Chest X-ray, PA view. Patient: 18 years old, sex M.
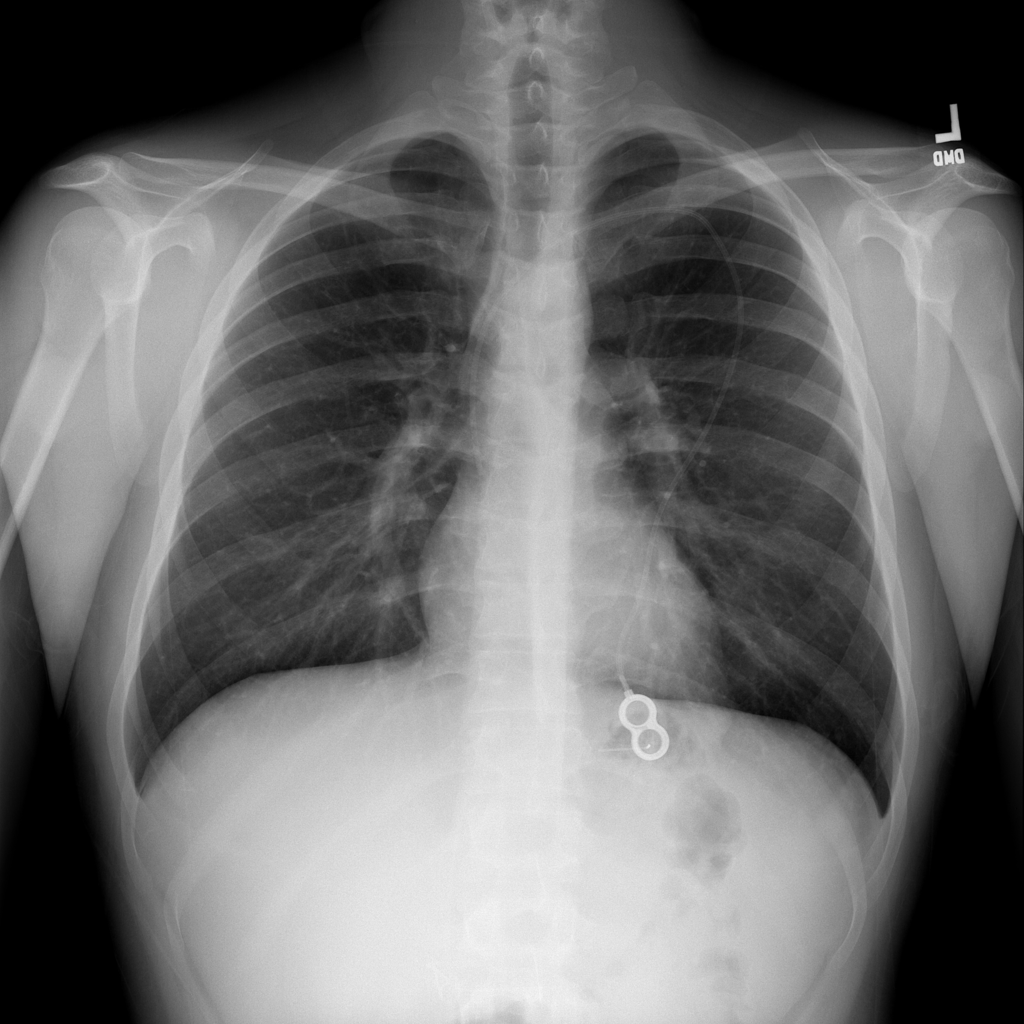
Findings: No Finding